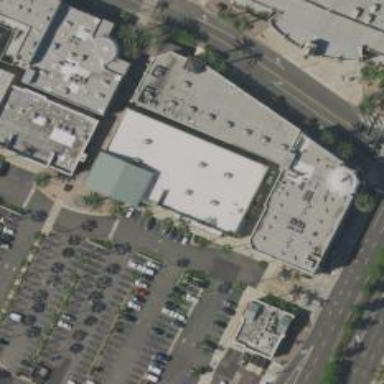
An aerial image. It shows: Building.